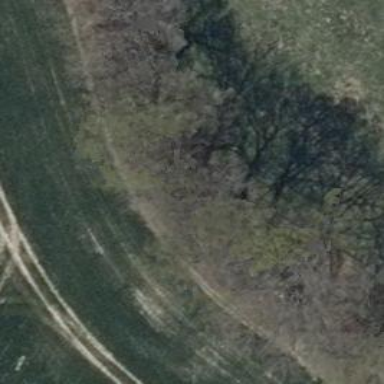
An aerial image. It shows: Row of trees in natural setting.